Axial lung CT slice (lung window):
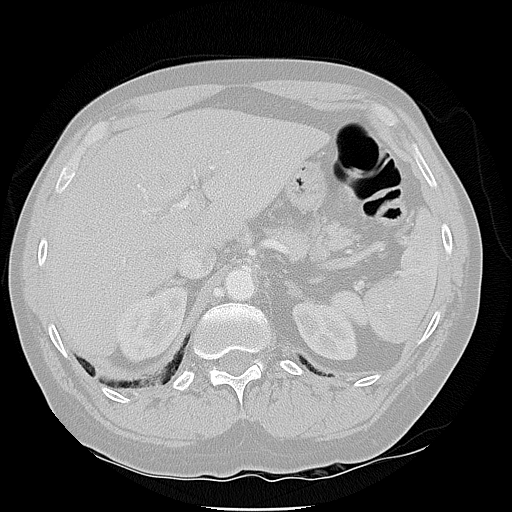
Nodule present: no